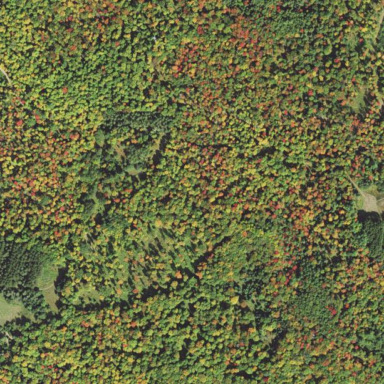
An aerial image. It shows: Beautiful woodland area.